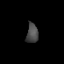
Tissue: prostate
Cell type: T cells
Senescence score: 0.2871
Nuclear area (px): 222
Mean DAPI intensity: 74.441